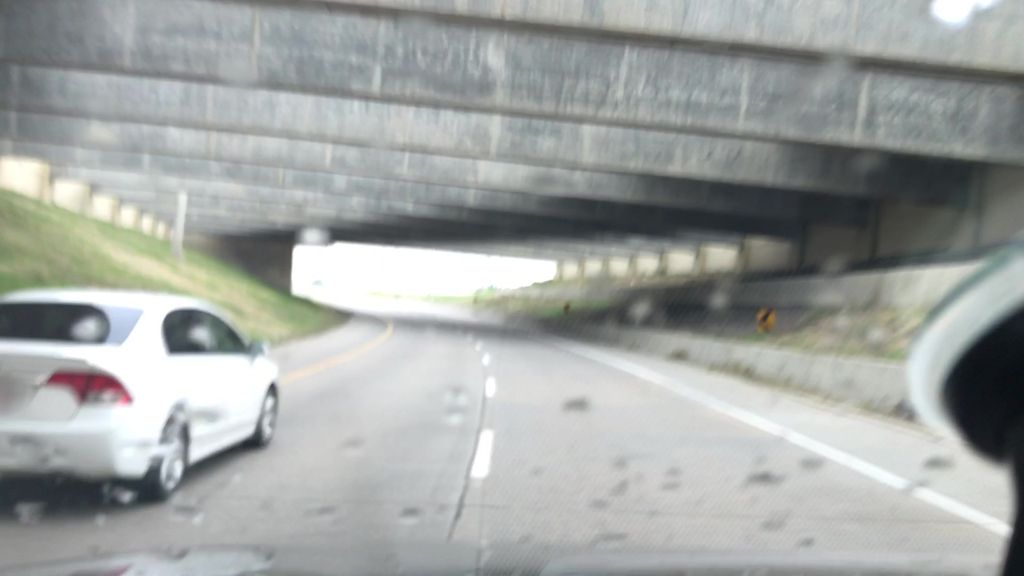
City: edmonton